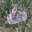
Label: 6